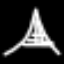
Label: The Eiffel Tower